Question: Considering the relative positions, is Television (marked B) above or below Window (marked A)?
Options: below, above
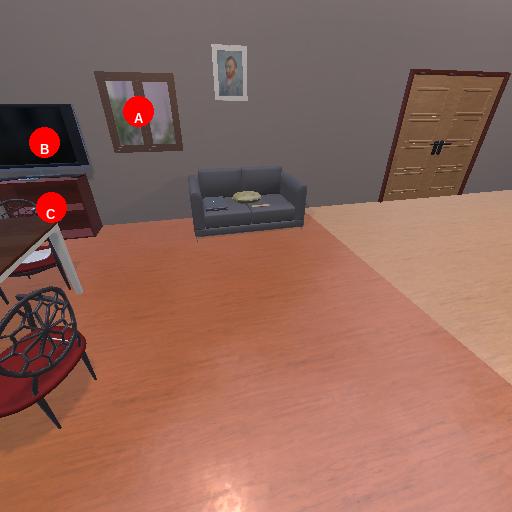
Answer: below